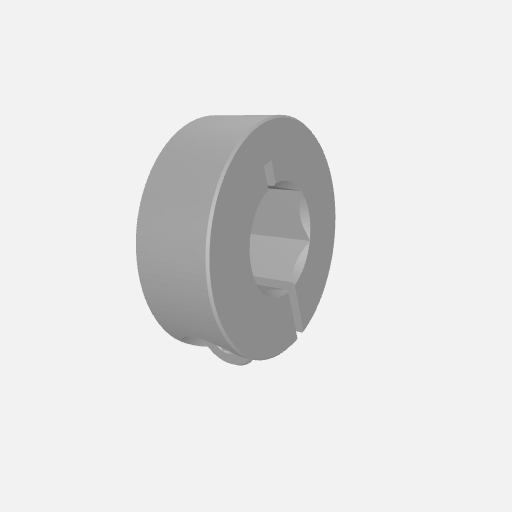
Part: ClampingCollar12RID